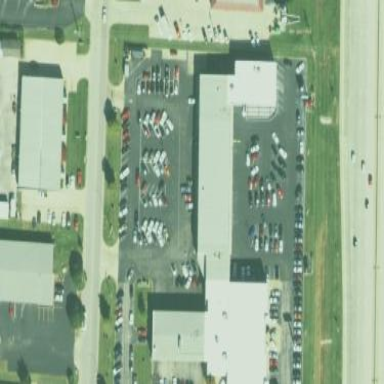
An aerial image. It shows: Car shop building.